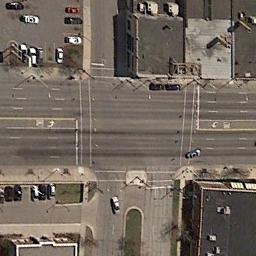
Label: intersection